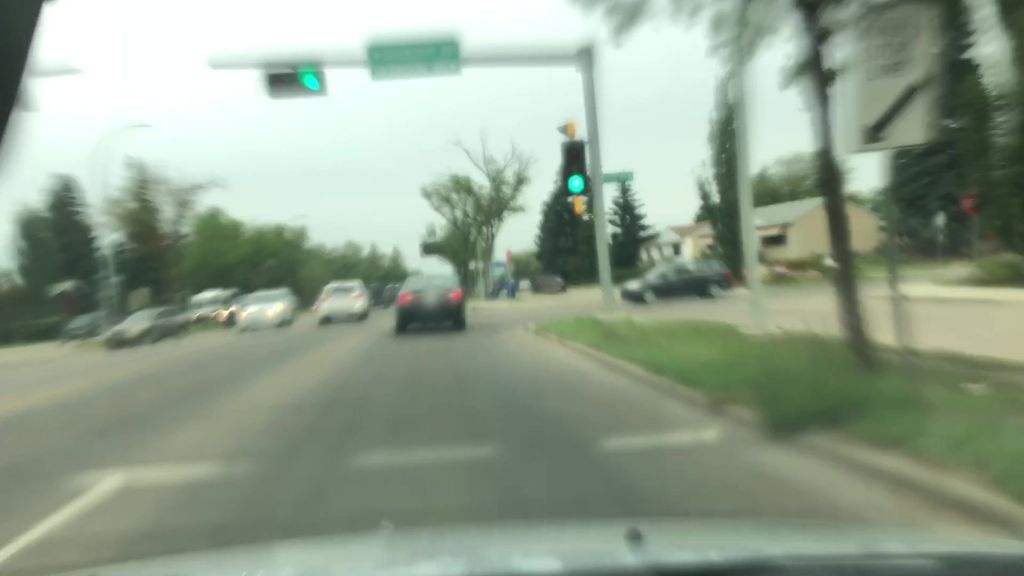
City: edmonton